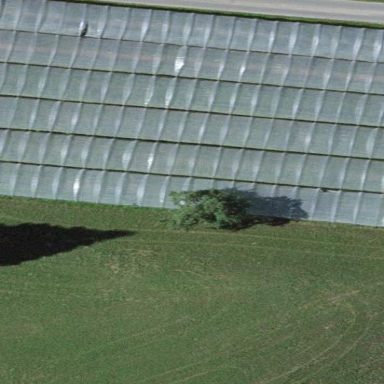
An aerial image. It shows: Area dedicated to greenhouse horticulture.